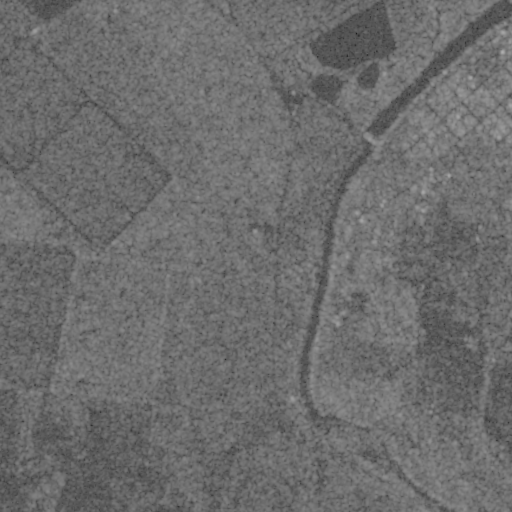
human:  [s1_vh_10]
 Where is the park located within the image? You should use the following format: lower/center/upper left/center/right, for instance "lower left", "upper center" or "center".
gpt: The park is located in the upper right of the image.
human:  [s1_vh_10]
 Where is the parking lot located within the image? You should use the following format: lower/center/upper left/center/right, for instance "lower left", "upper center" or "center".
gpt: The parking lot is located in the upper right of the image.
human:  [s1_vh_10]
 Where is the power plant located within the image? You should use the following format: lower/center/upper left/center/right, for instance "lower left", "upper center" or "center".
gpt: There is no power plant in the image.

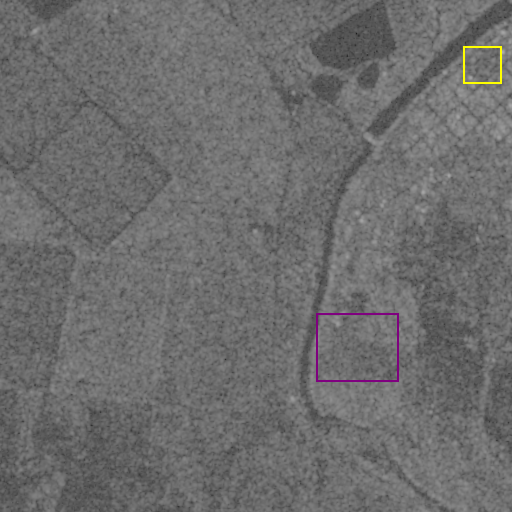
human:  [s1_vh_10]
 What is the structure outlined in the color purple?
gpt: The structure outlined in purple is a crop field.
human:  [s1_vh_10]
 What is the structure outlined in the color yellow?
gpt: The structure outlined in yellow is a park.
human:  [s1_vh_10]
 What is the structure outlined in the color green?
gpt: There is no green outline.